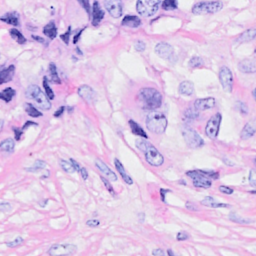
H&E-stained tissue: Breast